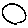
Label: circle